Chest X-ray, AP view. Patient: 42 years old, sex M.
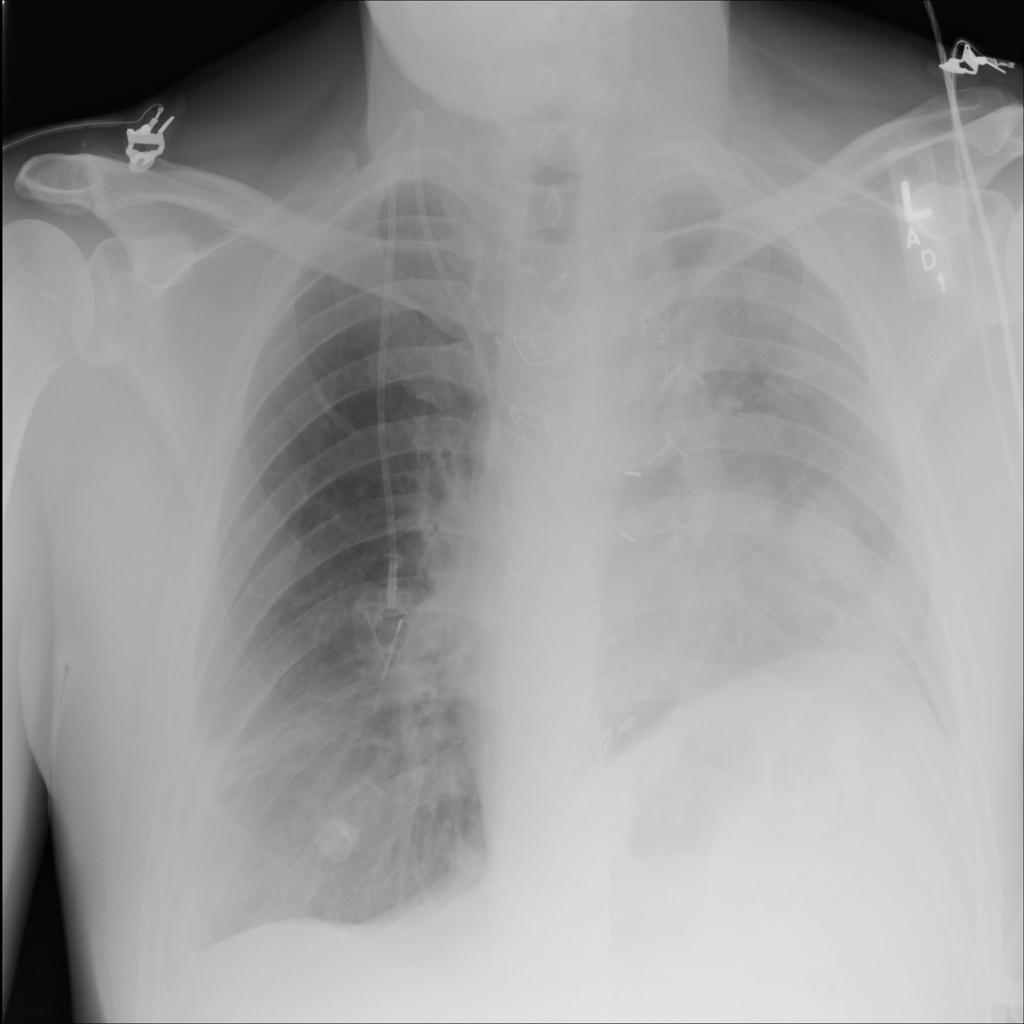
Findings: Atelectasis, Mass, Nodule, Pneumonia